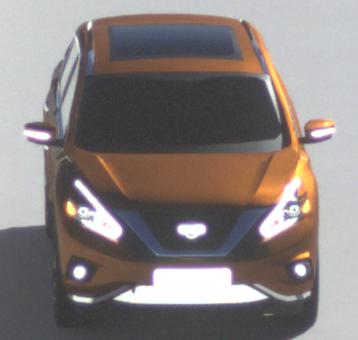
Make: Nissan
Model: Murano
Detailed model: Gen. 3 Z52
Model produced from: 2015
Doors: 5
Color: orange
Road condition: dry road
Daytime: midday
Contrast: high contrast